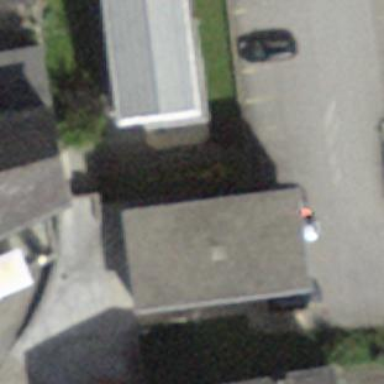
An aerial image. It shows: Bank building.